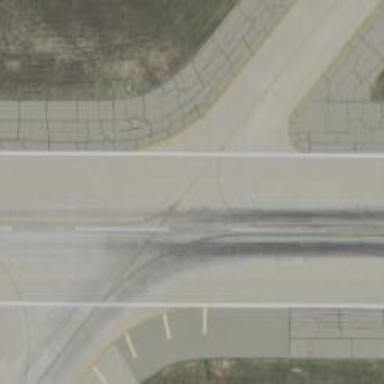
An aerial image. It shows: View of taxiway at the airport.